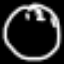
Label: clock